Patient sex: M
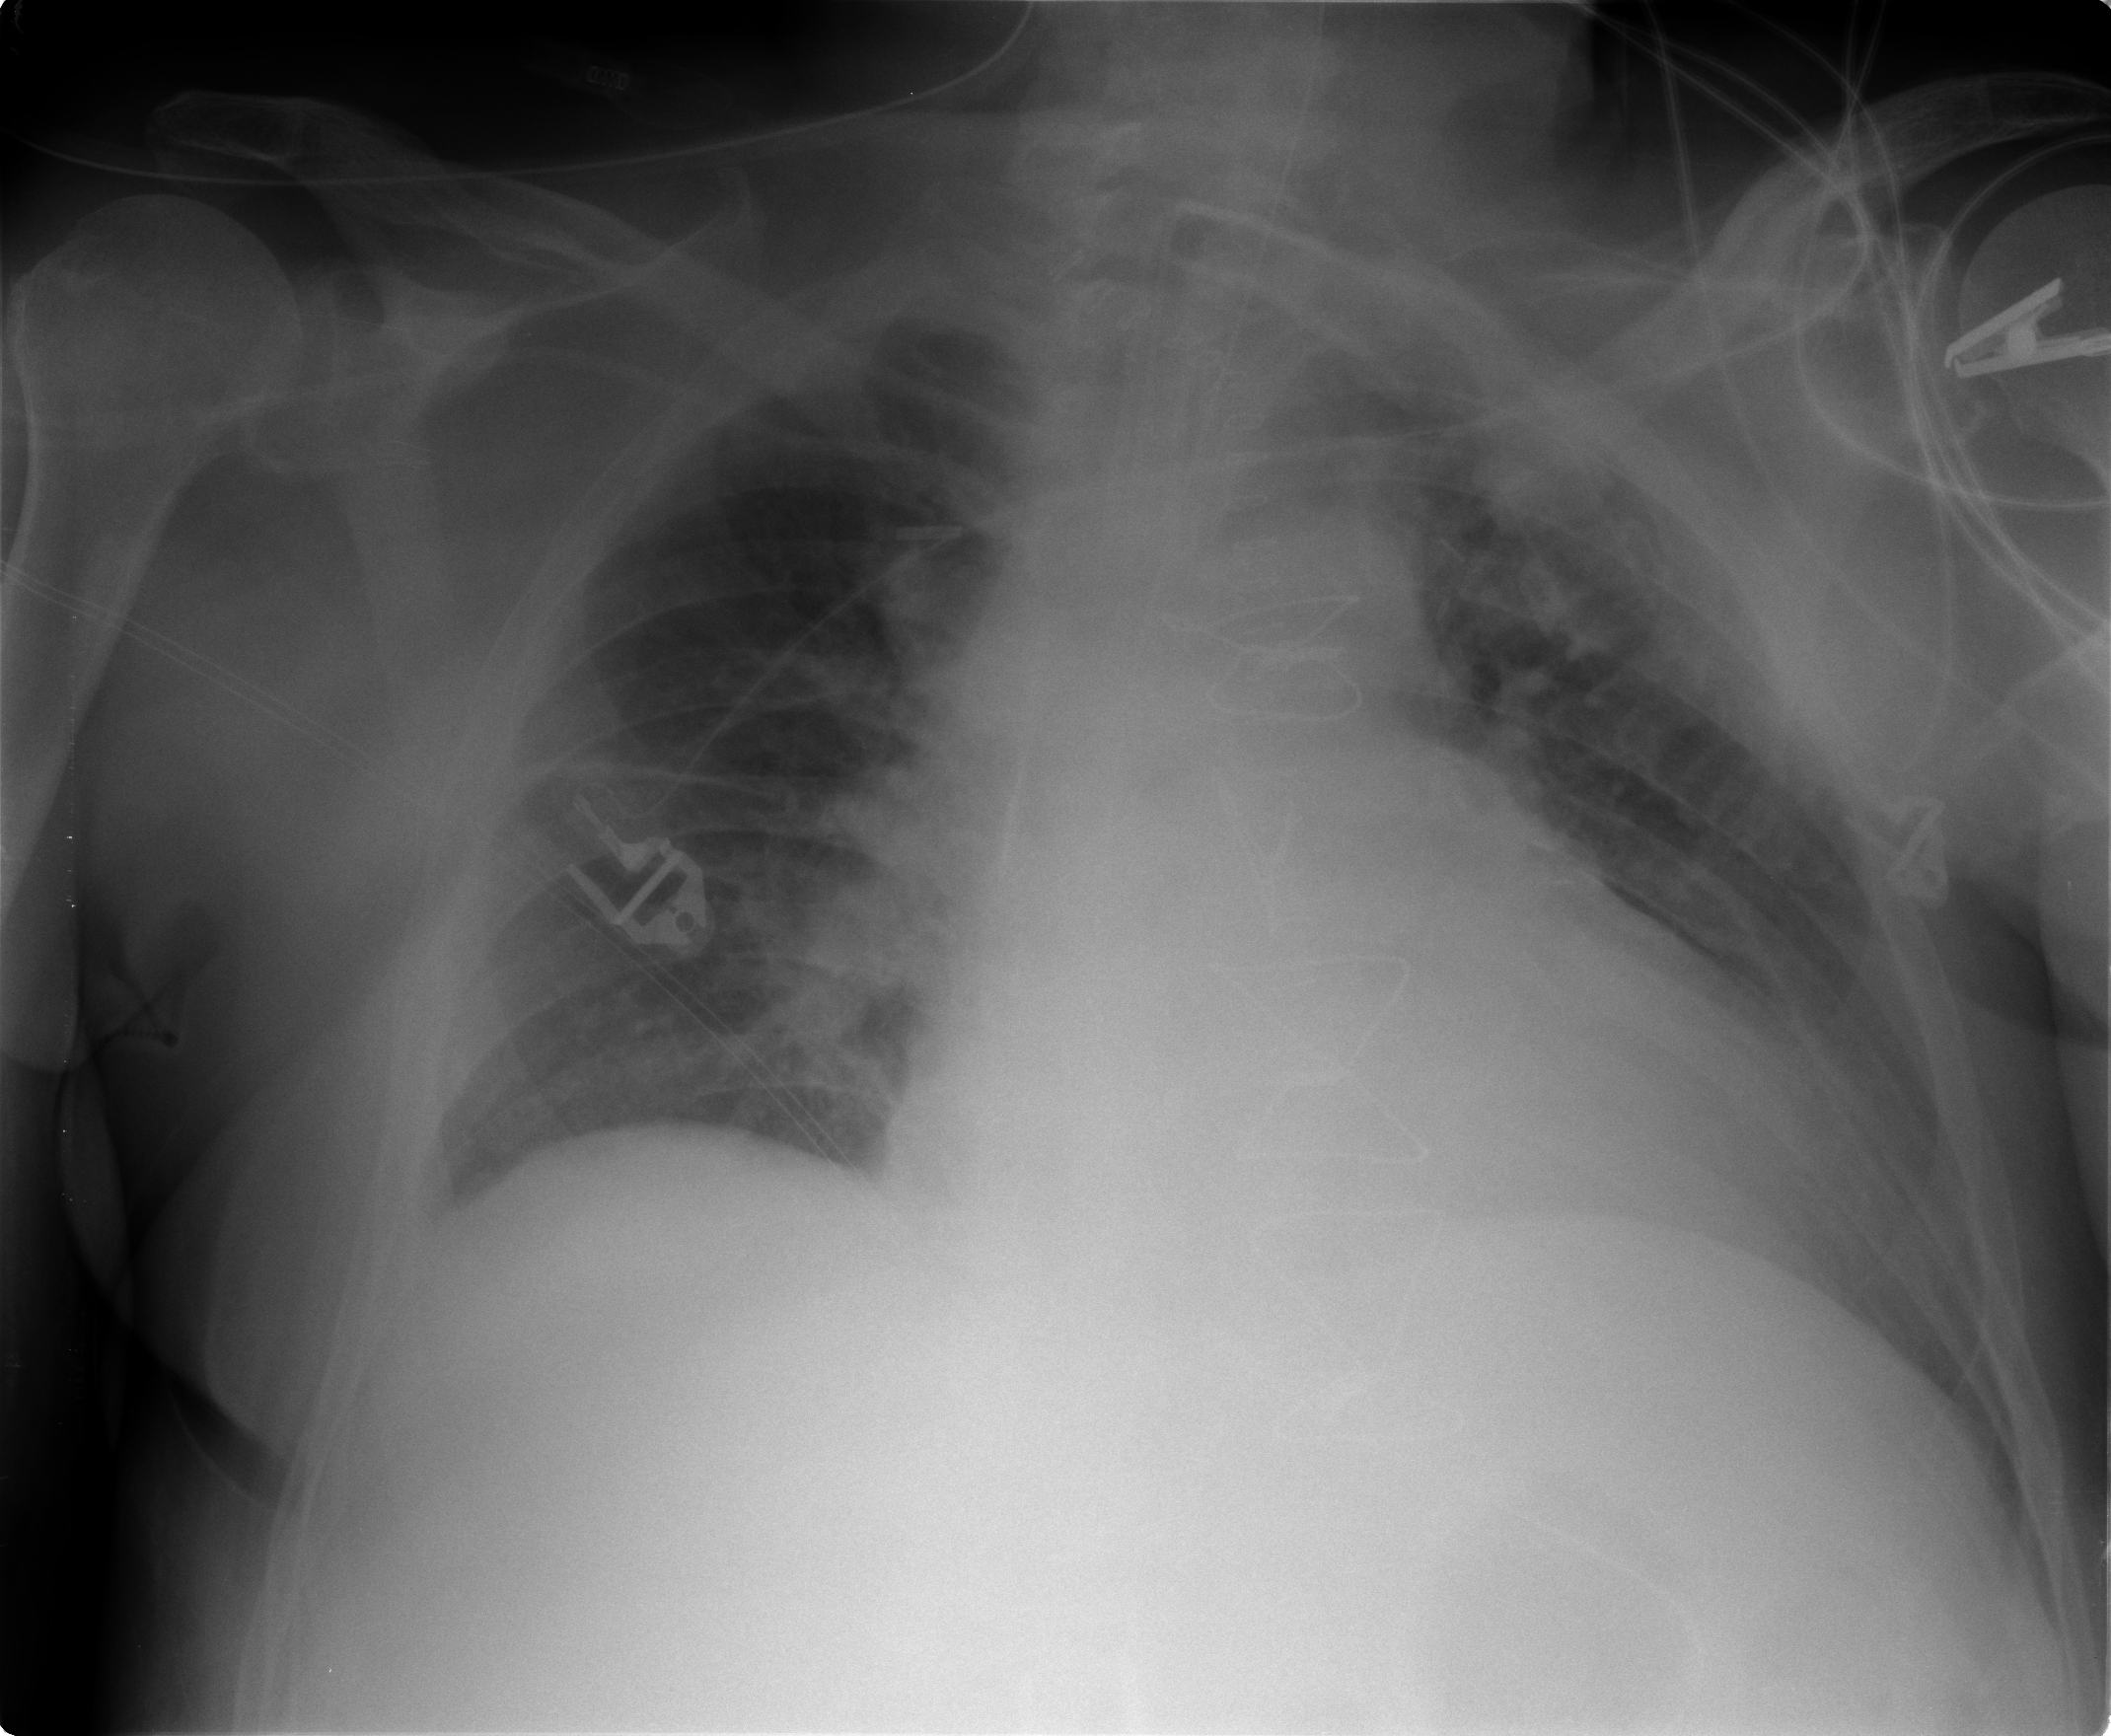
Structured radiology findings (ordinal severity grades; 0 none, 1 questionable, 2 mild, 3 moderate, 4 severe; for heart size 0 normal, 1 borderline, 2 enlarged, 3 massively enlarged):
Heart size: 2
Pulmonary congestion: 2
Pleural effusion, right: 1
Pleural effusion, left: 0
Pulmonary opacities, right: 2
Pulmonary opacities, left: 0
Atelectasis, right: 2
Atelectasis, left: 2